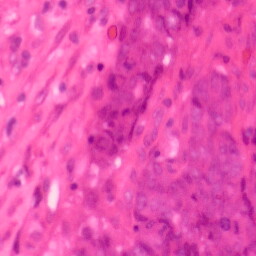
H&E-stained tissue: Colon